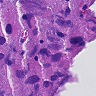
Metastatic tissue present: yes